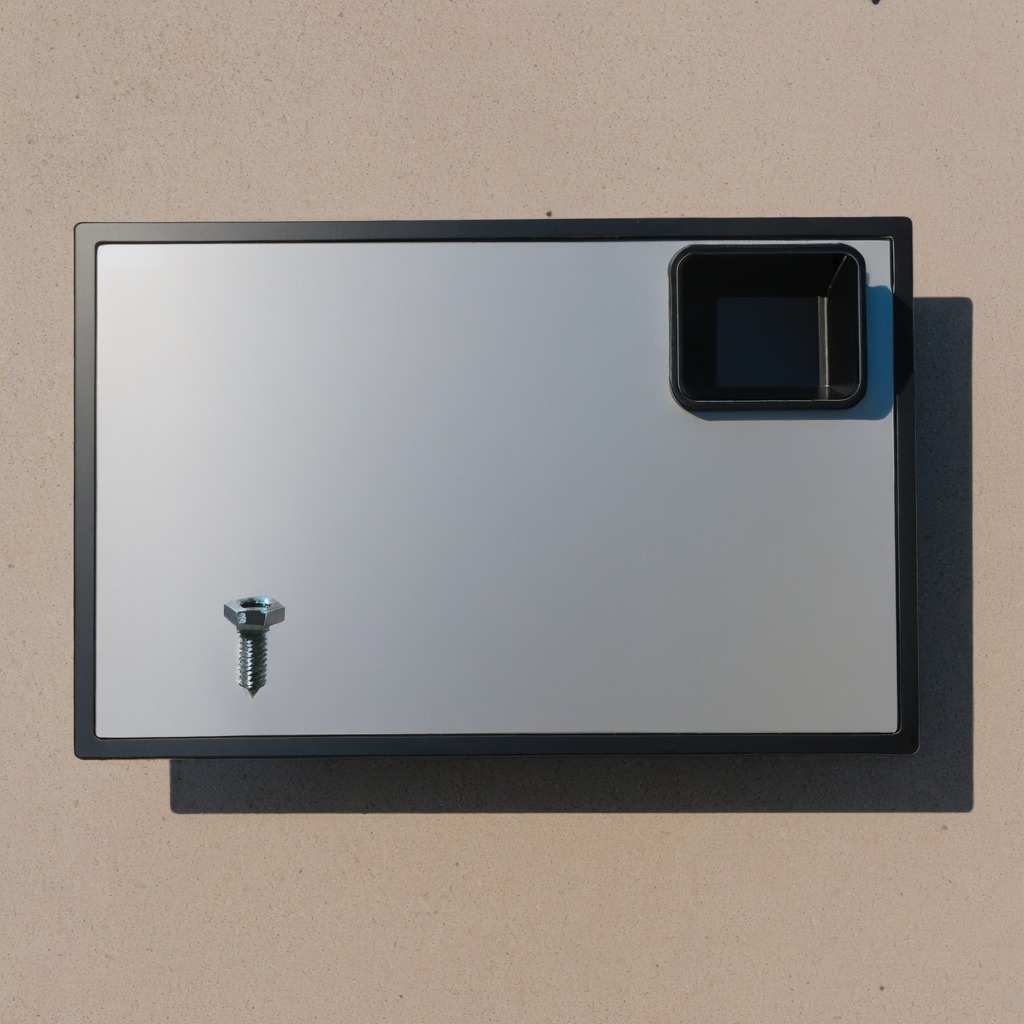
A metal screw is lying on a clean utility table in a temporary outdoor tool station.